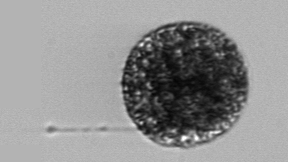
Label: Vicicitus_globosus